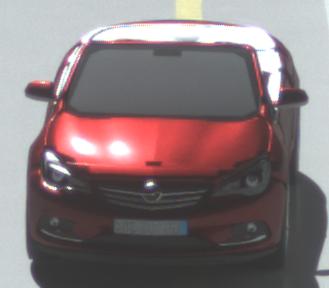
Make: Opel
Model: Cascada 1.4 Turbo
Detailed model: Cascada
Model produced from: 2013/03
Model produced until: 2015/01
Doors: 2
Color: red
Road condition: wet road
Daytime: midday
Contrast: high contrast